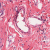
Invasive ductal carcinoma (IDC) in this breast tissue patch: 0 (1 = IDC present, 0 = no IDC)